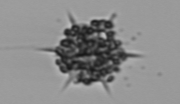
Label: Dictyocha